Question: I am using a html minifier, which can be found here: <URL>
The strange thing to me is that every tag is placed on a new line. Is this common behavior or am I doing something wrong. The output looks something like this:

Anyone know how I can fix this so that is just creates one line of code, or is has this was of minifying some advantages.
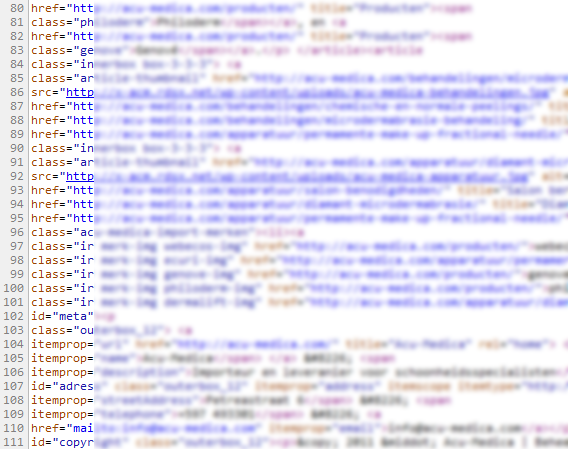
Answer: Checked the code?
'''
// use newlines before 1st attribute in open tags (to limit line lengths)
$this->_html = preg_replace('/(<[a-z\-]+)\s+([^>]+>)/i', "$1
$2", $this->_html);
'''
Long lines can be a bad bad thing - browsers might fill buffers or just drop stuff at the end of the line. So it looks like that Minify script has it hard coded in, with no options to change. So if you really want it all on one line, just customise your version to not do that replacement. Open Source win.